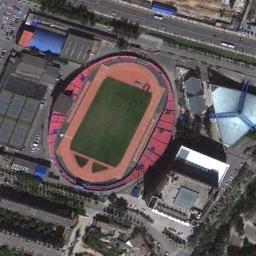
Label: stadium